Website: ulta-beauty
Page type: billing-address
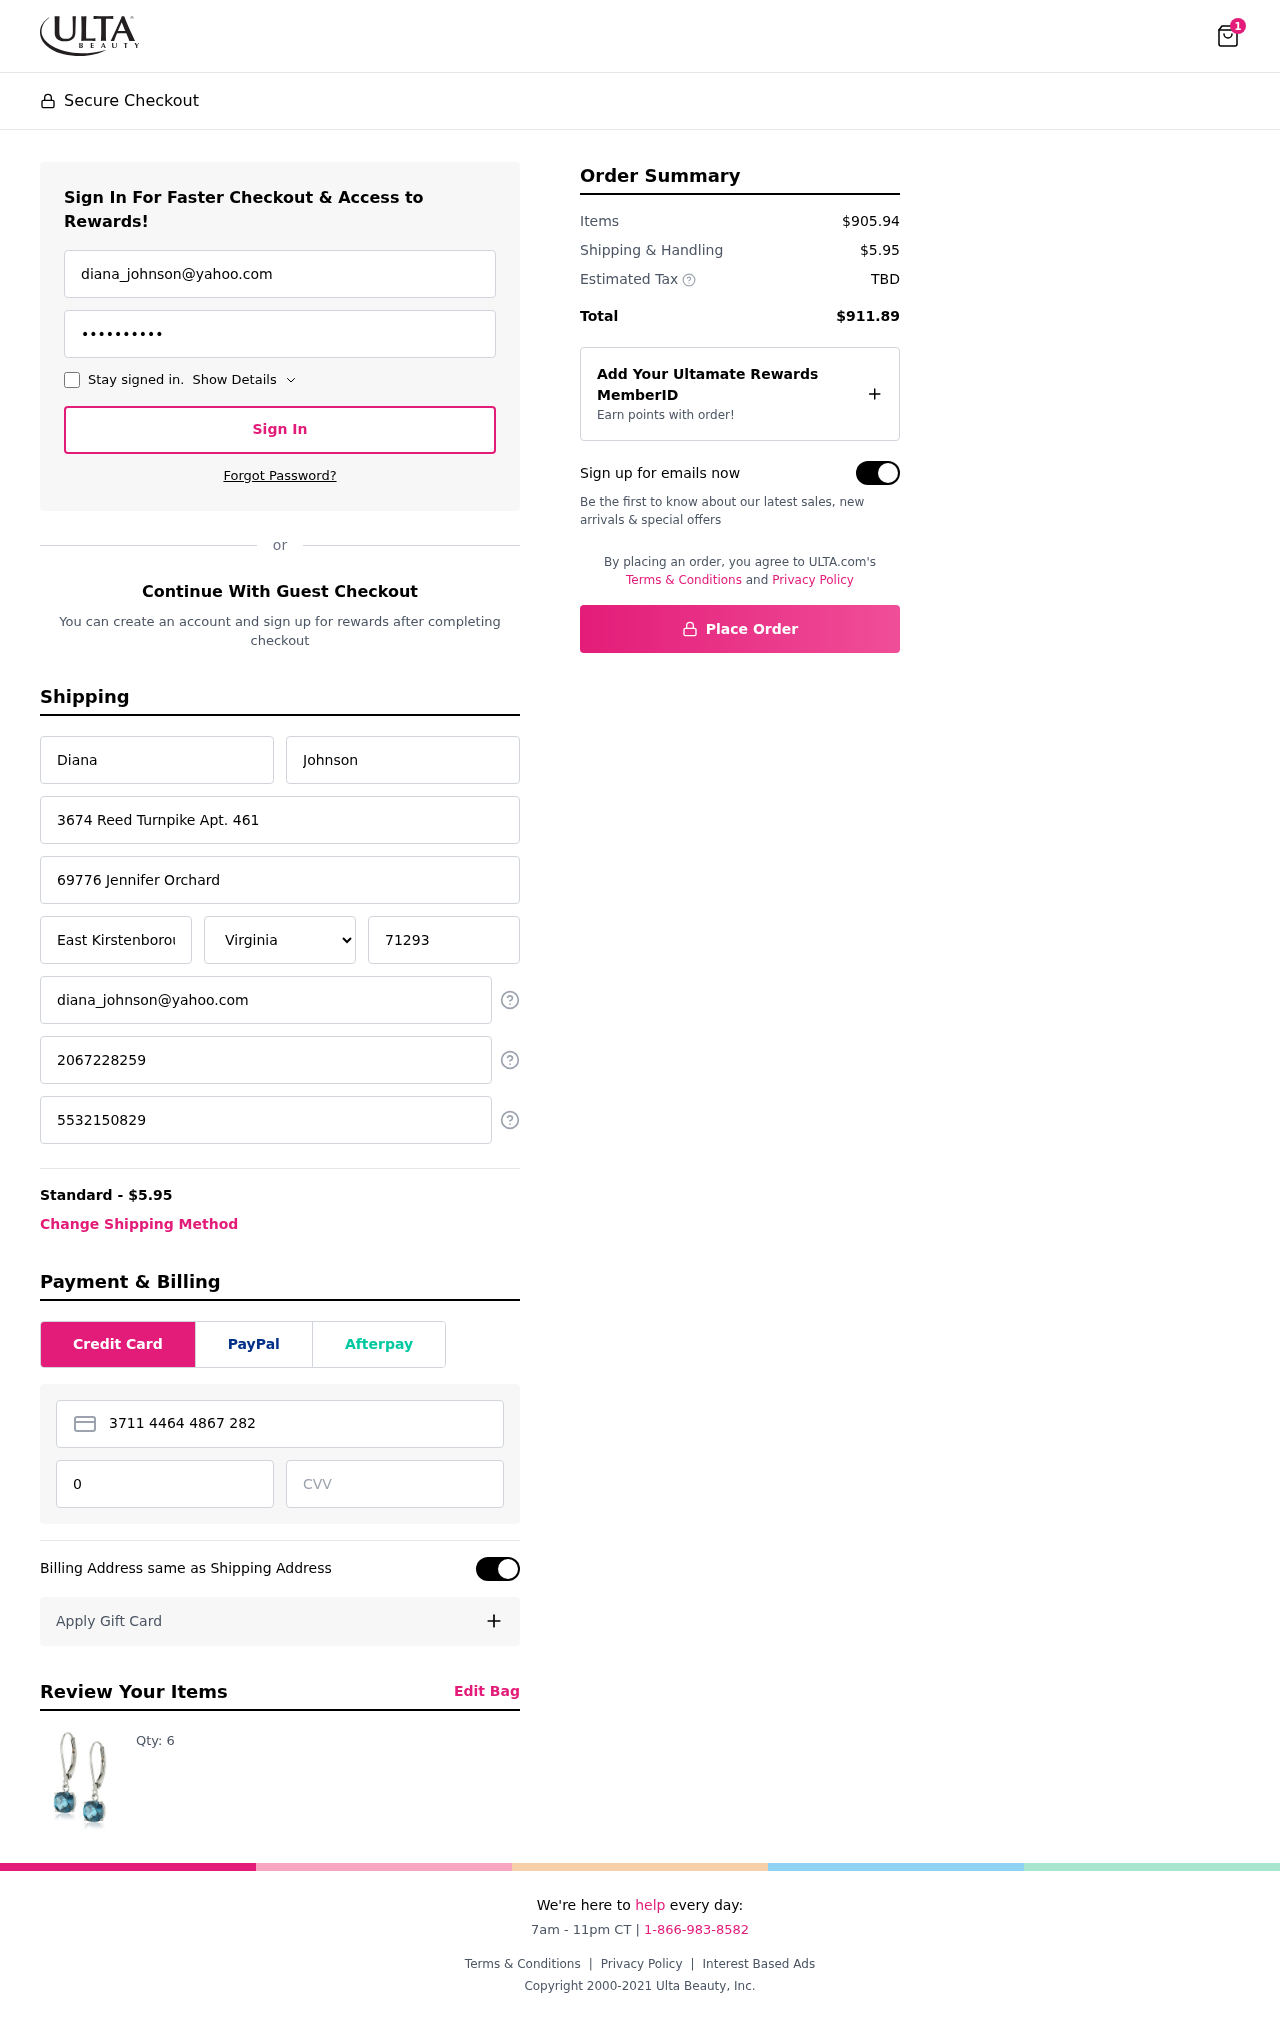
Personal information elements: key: PII_STATE
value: Virginia
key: PII_EMAIL
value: diana_johnson@yahoo.com
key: PII_FIRSTNAME
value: Diana
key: PII_LASTNAME
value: Johnson
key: PII_STREET
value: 3674 Reed Turnpike Apt. 461
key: PII_STREET2
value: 69776 Jennifer Orchard
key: PII_CITY
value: East Kirstenborough
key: PII_POSTCODE
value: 71293
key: PII_PHONE
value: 2067228259
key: PII_ALT_PHONE
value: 5532150829
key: PII_CARD_NUMBER
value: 3711 4464 4867 282
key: PII_CARD_EXPIRY
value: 01/30
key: PII_CARD_CVV
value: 5202
Product elements: key: PRODUCT1_QUANTITY
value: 6
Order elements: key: ORDER_NUM_ITEMS
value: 1
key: ORDER_SHIPPING_COST
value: $5.95
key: ORDER_SUBTOTAL
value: $905.94
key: ORDER_TOTAL
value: $911.89